Question: I have Made one TableView in Which i want to Set the Each and Every Contain in the middle of the every row and there are multiple textview in the one row then how to set it. . . ?
The code is As below :
'''
<?xml version="1.0" encoding="utf-8"?>
<TableLayout xmlns:android="http://schemas.android.com/apk/res/android"
android:layout_width="fill_parent" android:layout_height="fill_parent"
android:stretchColumns="1">
<TableRow>
<TextView android:text="Name" android:gravity="center"
android:layout_width="fill_parent"
android:layout_height="fill_parent" />
<TextView android:text="Address" android:gravity="center"
android:layout_width="fill_parent"
android:layout_height="fill_parent" />
<TextView android:text="E-Mail" android:gravity="center"
android:layout_width="fill_parent"
android:layout_height="fill_parent" />
<TextView android:text="Phone No." android:gravity="center"
android:layout_width="fill_parent"
android:layout_height="fill_parent" />
</TableRow>
<View android:layout_height="3dip" android:background="#FF909100" />
<TableRow>
<TextView android:text="Shreyash" android:textColor="#FF778899"
android:gravity="center" />
<TextView android:text="Godhra" android:textColor="#FF778899"
android:gravity="center" android:layout_width="fill_parent"
android:layout_height="fill_parent" />
<TextView android:text="sbm_mahajan" android:textColor="#FF778899"
android:gravity="center" android:layout_width="fill_parent"
android:layout_height="fill_parent" />
<TextView android:text="<PHONE>" android:textColor="#FF778899"
android:gravity="center" android:layout_width="fill_parent"
android:layout_height="fill_parent" />
</TableRow>
<View android:layout_height="2dip" android:background="#FF909060" />
</TableLayout>
'''
see the Below Image:

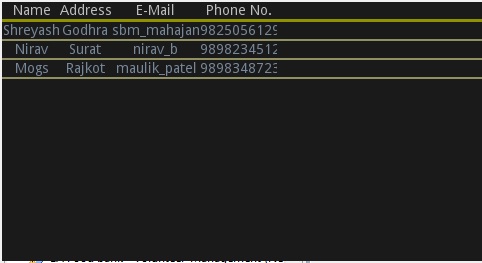
Answer: '
'''
<?xml version="1.0" encoding="utf-8"?>
<TableLayout xmlns:android="http://schemas.android.com/apk/res/android"
android:layout_width="fill_parent" android:layout_height="fill_parent"
>
<TableRow android:padding="15dip">
<TextView android:text="Name" android:gravity="center_vertical"
android:layout_width="wrap_content" android:layout_height="fill_parent"
android:layout_weight="1" android:paddingRight="10dip"/>
<TextView android:text="Address" android:gravity="center_vertical"
android:layout_width="wrap_content" android:layout_height="fill_parent"
android:layout_weight="1" android:paddingRight="10dip"/>
<TextView android:text="E-Mail" android:gravity="center_vertical"
android:layout_width="wrap_content" android:layout_height="fill_parent"
android:layout_weight="1" android:paddingRight="10dip"/>
<TextView android:text="Phone No." android:gravity="center_vertical"
android:layout_width="wrap_content" android:layout_height="fill_parent"
android:layout_weight="1" />
</TableRow>
<View android:layout_height="3dip" android:background="#FF909100" />
<TableRow android:padding="15dip">
<TextView android:text="Shreyash" android:textColor="#FF778899"
android:gravity="center_vertical" android:layout_width="wrap_content"
android:layout_height="fill_parent" android:layout_weight="1" android:paddingRight="10dip"/>
<TextView android:text="Godhra" android:textColor="#FF778899"
android:gravity="center_vertical" android:layout_width="wrap_content"
android:layout_height="fill_parent" android:layout_weight="1" android:paddingRight="10dip"/>
<TextView android:text="sbm_mahajan" android:textColor="#FF778899"
android:gravity="center_vertical" android:layout_width="wrap_content"
android:layout_height="fill_parent" android:layout_weight="1" android:paddingRight="10dip"/>
<TextView android:text="<PHONE>" android:textColor="#FF778899"
android:gravity="center_vertical" android:layout_width="wrap_content"
android:layout_height="fill_parent" android:layout_weight="1" />
</TableRow>
<View android:layout_height="2dip" android:background="#FF909060" />
</TableLayout>'
'''
Check this now.